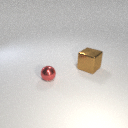
small red metal sphere in front of large brown metal cube